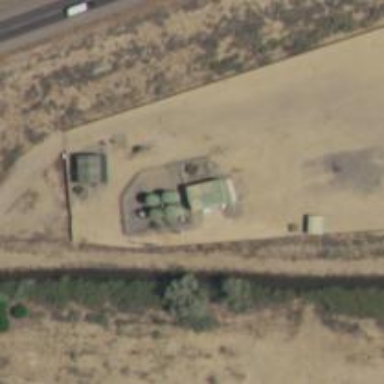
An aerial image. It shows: Storage tank that is man-made.